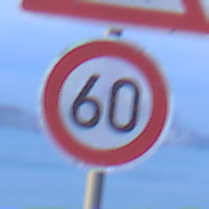
Verkehrszeichen: Geschwindigkeit60
Zusatzzeichen oben: DoppelkurveZunaechstLinks
Umgebung: Outdoor, Urban
Tageszeit: Dawn
Wetter: PartlyCloudy
Licht: Natural
Jahreszeit: NotSpecified
Kontrast: LowContrast